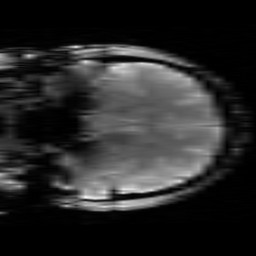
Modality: T2starw
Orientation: coronal
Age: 27
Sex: male
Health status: healthy
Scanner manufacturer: siemens
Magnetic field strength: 3 T
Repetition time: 0.7 s
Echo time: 0.02 s